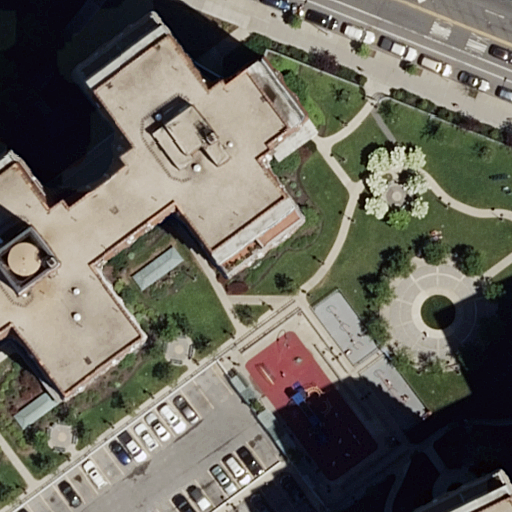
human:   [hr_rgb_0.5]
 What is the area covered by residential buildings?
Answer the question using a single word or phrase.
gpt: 1329m2

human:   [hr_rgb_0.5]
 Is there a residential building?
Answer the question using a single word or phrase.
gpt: yes

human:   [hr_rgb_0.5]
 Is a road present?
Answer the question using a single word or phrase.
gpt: yes

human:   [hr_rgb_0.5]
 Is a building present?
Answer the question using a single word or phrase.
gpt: yes

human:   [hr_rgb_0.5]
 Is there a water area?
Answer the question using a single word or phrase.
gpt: no

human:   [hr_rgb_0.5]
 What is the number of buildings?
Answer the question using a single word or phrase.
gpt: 2

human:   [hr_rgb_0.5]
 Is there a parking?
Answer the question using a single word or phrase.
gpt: yes

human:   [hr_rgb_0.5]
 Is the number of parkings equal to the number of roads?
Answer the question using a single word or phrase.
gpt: no

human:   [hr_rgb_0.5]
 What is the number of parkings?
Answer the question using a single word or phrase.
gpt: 1

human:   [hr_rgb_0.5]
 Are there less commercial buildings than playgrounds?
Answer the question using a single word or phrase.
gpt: yes

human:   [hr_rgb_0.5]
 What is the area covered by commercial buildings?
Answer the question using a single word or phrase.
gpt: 0m2

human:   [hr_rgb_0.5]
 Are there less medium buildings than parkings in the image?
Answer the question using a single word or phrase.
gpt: yes

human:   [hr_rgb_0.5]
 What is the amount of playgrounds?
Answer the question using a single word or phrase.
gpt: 1

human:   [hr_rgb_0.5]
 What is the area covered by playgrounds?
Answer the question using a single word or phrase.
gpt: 638m2

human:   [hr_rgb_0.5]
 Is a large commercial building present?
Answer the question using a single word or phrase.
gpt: no

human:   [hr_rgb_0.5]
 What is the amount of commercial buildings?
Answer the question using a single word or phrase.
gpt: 0

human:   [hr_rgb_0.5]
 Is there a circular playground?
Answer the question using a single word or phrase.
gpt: no

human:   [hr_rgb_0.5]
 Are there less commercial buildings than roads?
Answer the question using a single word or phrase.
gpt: yes

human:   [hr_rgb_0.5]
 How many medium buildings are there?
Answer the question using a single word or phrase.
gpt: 0

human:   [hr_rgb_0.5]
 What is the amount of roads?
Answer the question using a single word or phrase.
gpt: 10

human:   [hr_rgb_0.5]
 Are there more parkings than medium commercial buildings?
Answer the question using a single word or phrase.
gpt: yes

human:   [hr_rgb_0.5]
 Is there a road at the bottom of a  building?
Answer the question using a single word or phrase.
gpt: no

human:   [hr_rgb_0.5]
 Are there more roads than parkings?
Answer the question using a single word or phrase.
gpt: yes

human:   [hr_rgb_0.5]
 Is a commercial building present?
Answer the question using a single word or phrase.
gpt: no

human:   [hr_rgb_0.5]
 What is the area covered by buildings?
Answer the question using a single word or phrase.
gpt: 1329m2

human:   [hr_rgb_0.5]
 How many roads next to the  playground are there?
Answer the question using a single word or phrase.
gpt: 10

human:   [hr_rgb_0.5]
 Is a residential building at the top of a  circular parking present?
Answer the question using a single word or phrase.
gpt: no

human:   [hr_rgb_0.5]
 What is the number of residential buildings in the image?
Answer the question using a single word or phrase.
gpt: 2

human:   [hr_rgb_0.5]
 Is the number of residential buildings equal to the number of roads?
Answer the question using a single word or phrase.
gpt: no

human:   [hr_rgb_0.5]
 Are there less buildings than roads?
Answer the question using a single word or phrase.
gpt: yes

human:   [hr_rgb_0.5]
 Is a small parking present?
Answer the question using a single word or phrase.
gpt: no

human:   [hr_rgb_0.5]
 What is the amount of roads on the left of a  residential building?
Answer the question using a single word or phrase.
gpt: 10

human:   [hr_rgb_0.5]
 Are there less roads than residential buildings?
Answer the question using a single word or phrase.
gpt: no

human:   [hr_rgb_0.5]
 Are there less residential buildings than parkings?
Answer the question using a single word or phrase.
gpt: no

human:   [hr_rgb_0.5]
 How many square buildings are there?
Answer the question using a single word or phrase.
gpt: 0

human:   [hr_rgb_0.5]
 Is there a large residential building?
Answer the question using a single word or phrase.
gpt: yes

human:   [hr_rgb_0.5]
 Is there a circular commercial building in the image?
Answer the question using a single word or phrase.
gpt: no

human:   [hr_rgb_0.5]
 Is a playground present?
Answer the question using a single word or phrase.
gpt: yes

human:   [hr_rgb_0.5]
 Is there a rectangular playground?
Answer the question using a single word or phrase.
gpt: yes

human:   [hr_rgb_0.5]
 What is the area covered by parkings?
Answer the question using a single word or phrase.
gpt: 303m2

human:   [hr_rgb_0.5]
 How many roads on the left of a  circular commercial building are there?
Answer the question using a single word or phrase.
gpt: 0

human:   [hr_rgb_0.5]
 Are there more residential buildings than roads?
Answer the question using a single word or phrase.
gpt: no

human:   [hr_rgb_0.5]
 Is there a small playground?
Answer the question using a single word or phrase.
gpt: no

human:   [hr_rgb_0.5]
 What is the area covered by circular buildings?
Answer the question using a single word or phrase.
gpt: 0m2

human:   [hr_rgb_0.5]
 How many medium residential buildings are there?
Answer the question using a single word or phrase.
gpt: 0

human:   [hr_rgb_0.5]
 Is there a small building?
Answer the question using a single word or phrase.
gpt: yes

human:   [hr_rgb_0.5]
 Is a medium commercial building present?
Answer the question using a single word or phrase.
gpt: no

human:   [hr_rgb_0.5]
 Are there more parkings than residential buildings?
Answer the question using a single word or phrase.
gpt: no

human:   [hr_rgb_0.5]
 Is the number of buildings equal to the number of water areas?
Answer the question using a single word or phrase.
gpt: no

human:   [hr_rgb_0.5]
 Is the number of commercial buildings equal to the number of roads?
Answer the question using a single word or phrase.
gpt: no

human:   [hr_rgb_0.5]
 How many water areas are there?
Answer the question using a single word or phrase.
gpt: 0

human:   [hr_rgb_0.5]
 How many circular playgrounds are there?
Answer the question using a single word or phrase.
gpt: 0

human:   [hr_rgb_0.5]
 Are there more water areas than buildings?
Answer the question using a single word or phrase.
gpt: no

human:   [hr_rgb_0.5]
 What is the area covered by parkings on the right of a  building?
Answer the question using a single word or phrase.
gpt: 303m2

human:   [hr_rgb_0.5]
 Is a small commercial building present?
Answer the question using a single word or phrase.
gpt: no

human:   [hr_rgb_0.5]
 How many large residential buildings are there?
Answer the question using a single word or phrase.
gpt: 1

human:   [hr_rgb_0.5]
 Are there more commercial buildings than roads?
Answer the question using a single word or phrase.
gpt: no

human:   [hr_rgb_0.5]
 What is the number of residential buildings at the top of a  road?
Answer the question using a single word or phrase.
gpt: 0

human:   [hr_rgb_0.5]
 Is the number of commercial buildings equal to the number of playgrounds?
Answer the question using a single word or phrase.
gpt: no

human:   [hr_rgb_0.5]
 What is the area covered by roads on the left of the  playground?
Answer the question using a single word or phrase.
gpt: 0m2

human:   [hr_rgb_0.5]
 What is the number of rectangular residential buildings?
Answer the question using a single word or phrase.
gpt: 1

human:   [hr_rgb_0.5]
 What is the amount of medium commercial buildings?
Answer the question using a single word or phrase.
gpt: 0

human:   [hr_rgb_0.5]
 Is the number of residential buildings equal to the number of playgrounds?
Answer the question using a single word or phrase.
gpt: no

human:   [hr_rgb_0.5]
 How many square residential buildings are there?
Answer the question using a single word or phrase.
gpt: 0